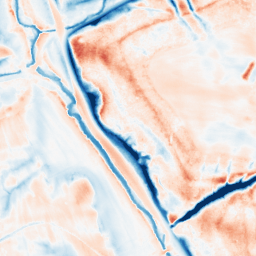
Category: trend_removal
Decomposition family: local_polynomial
Decomposition parameters: window_size: 31
degree: 3
Upsampling method: cubic_mitchell
Upsampling parameters: scale: 8
Upsampling scale: 8